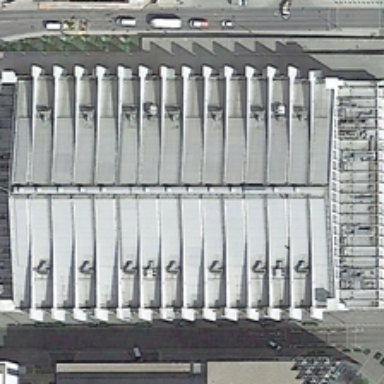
A square striped white building is standing between two roads .